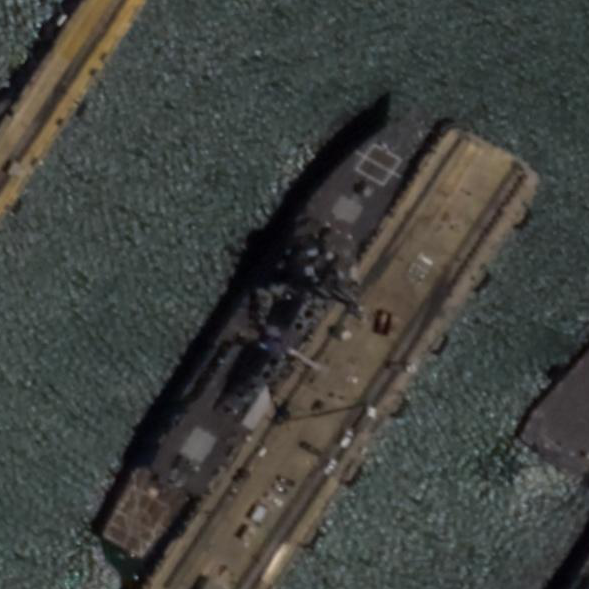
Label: Arleigh_Burke-class_destroyer